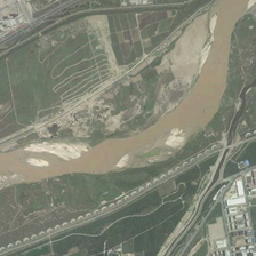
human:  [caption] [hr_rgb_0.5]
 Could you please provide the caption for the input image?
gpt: There are many farmland on both sides of the curved Yellow River.

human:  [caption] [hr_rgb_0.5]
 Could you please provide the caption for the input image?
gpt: Many farmlands are on both sides of the curved Yellow River.

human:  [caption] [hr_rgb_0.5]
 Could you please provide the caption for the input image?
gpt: The colour of the river is brown.

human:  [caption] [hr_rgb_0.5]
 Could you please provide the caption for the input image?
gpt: The color of the river is brown.

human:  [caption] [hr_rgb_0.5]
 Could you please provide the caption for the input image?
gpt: Many agricultural land is on two sides of a curved yellow river.